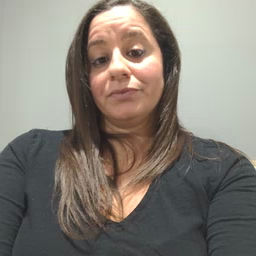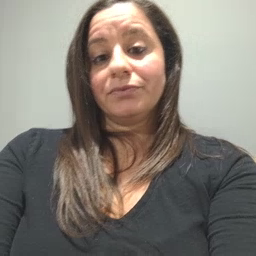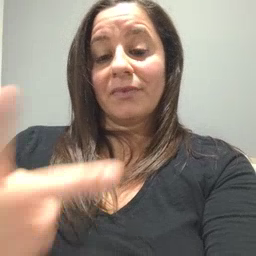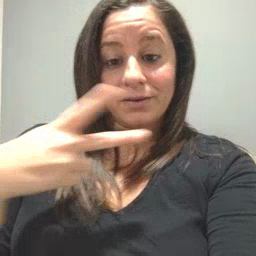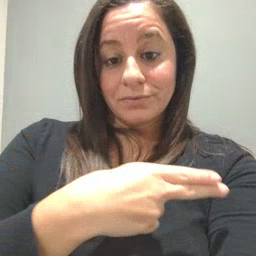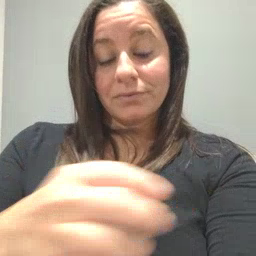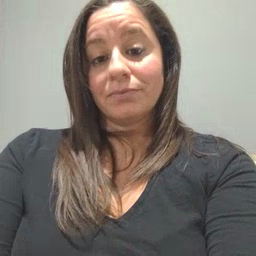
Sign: cut